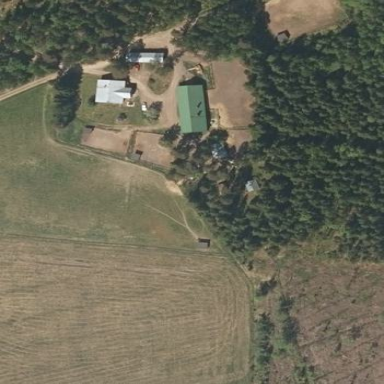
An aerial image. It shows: Farmyard area.